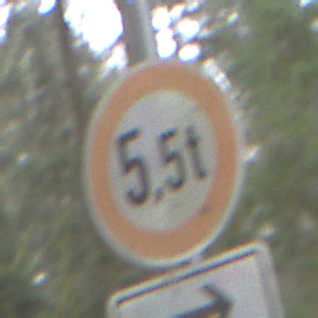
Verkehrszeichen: TatsaechlicheMasse
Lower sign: RichtungsangabeDurchPfeile5
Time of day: Midday
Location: Outdoor (Nature)
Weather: Overcast
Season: NotSpecified
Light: Natural